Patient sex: M
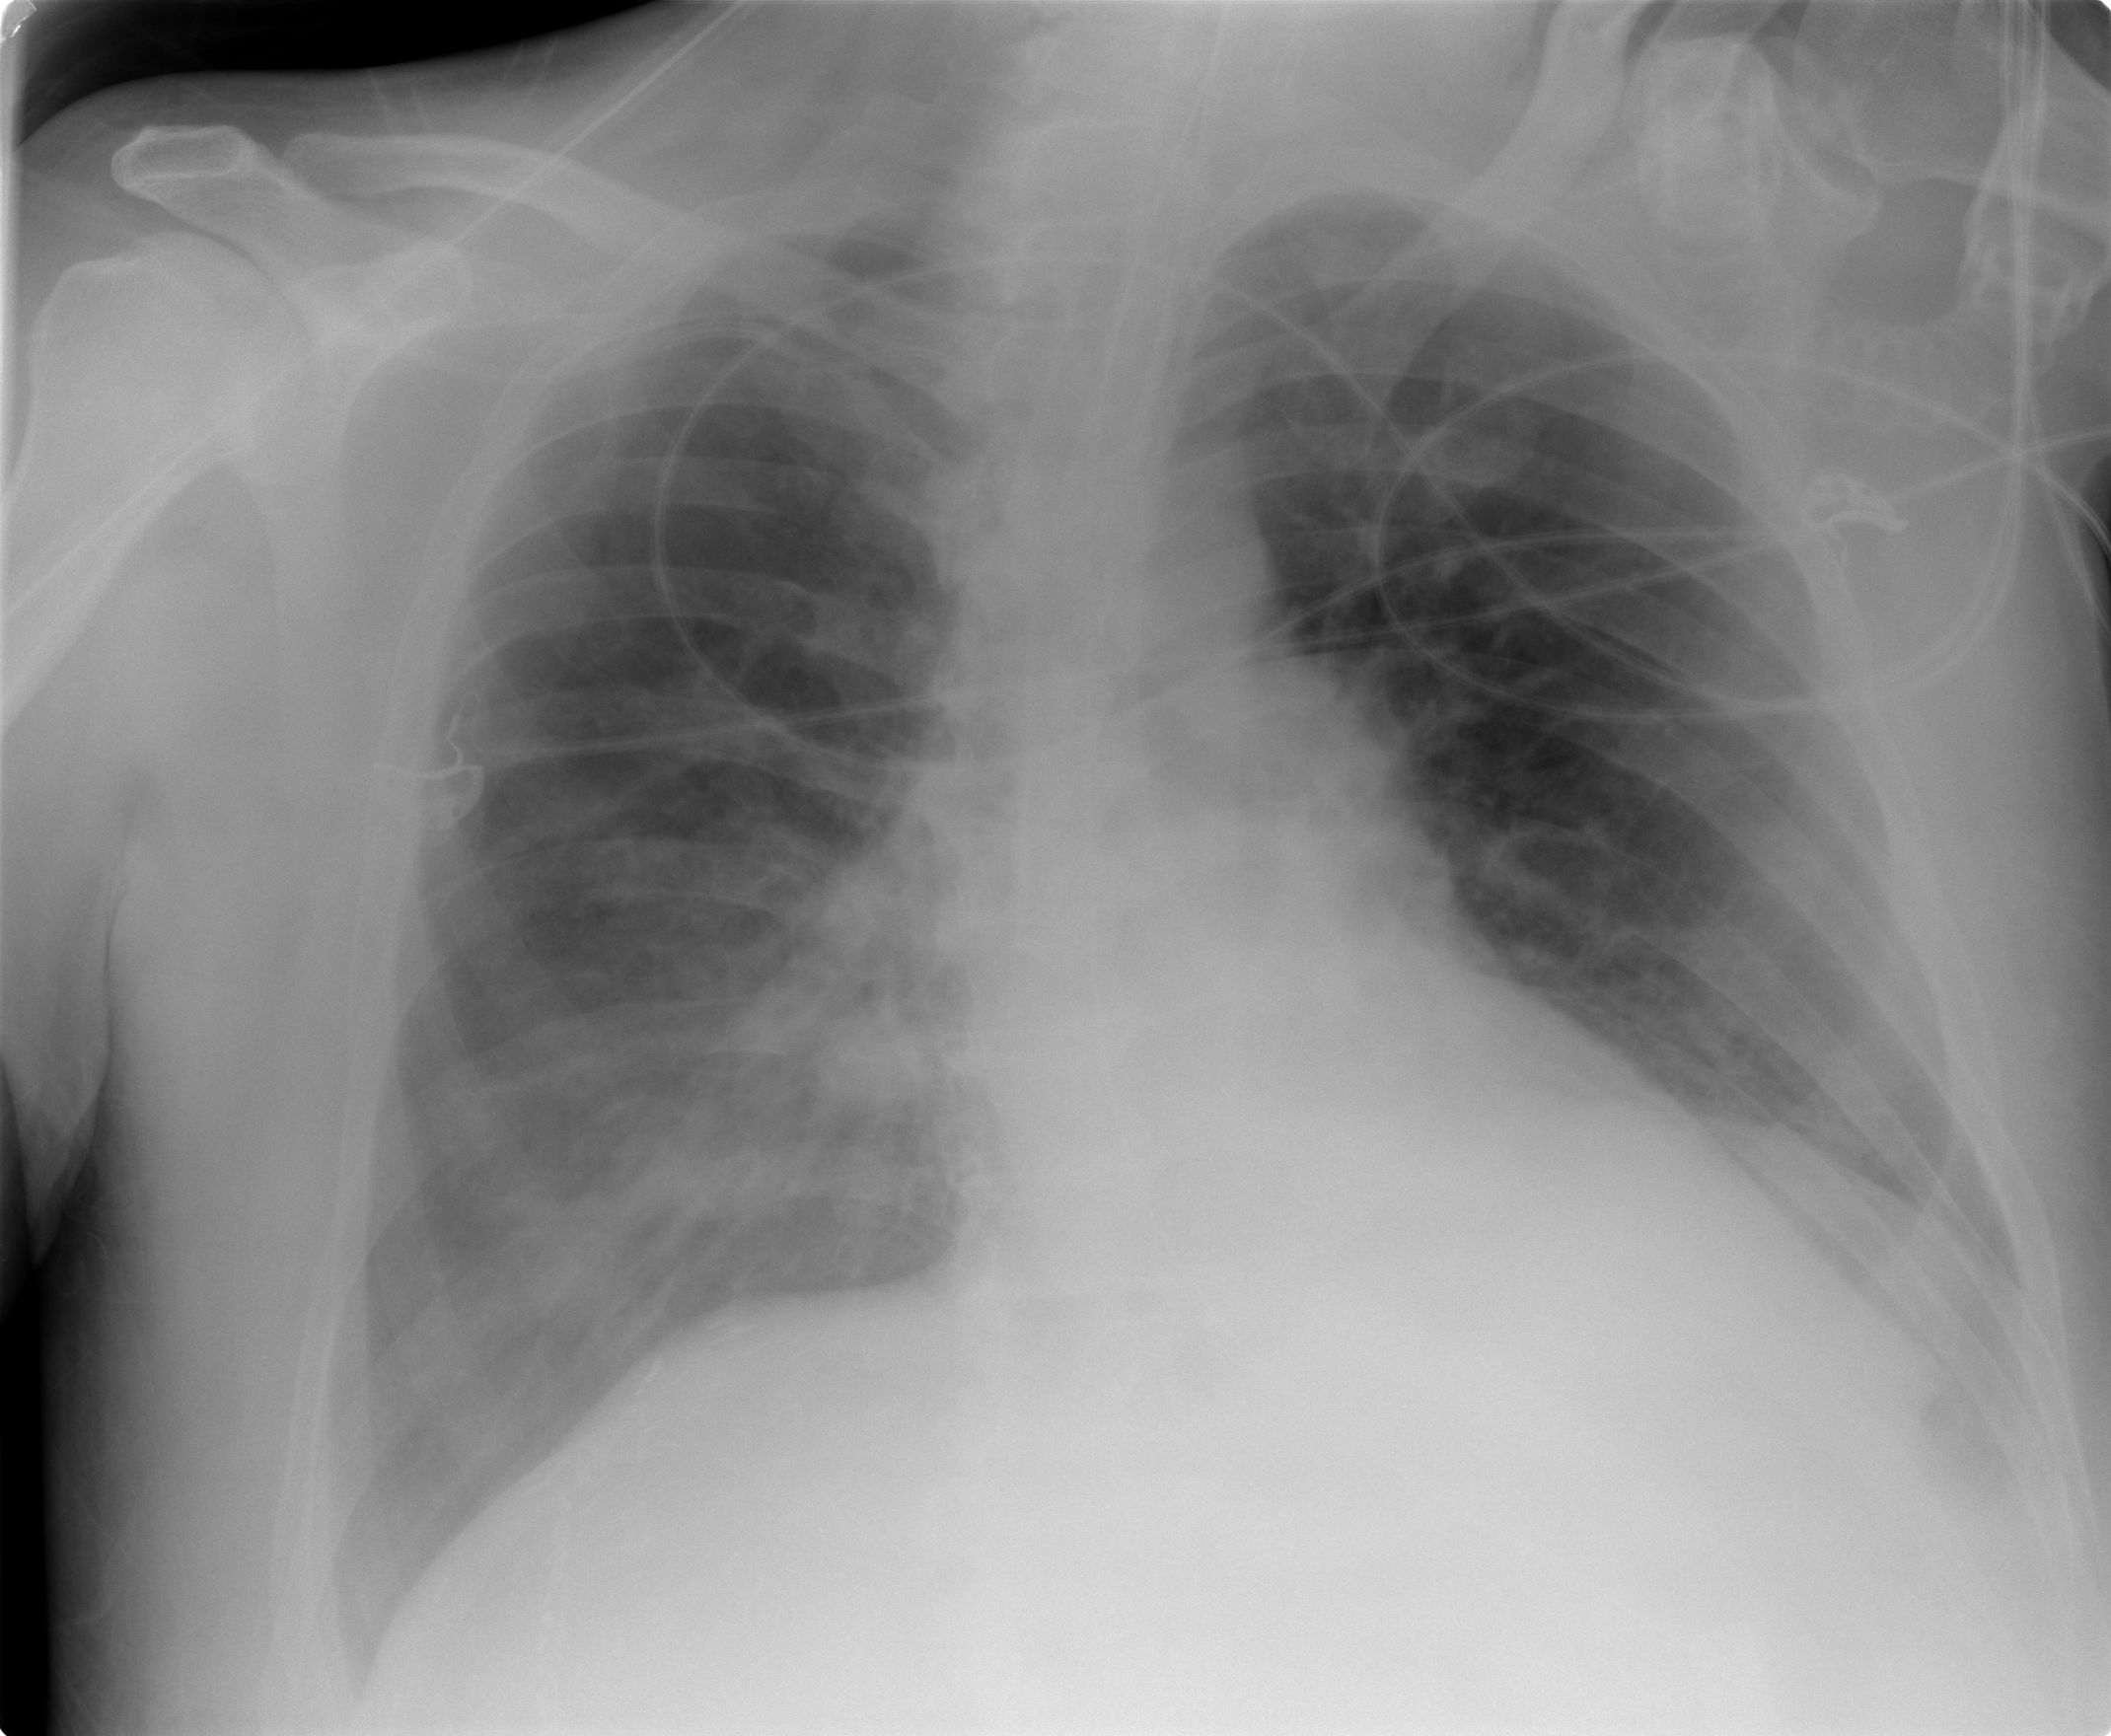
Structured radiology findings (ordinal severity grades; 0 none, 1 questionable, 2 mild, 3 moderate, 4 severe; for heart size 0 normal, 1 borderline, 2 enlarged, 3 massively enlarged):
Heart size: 1
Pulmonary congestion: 2
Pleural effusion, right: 0
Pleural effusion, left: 0
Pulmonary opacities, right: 0
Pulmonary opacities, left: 0
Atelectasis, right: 1
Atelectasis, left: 0